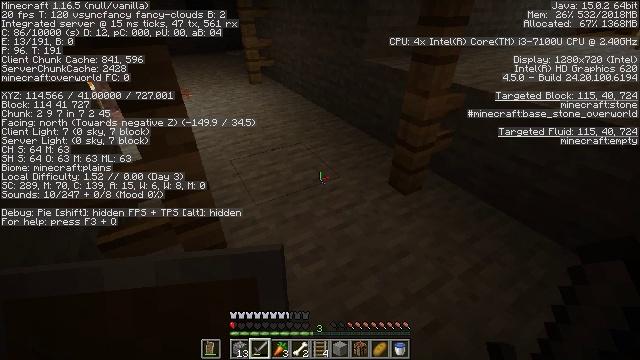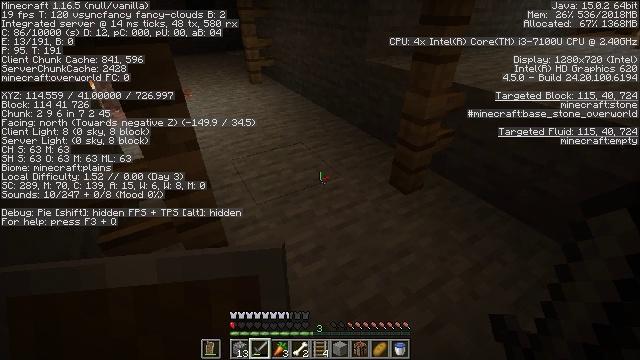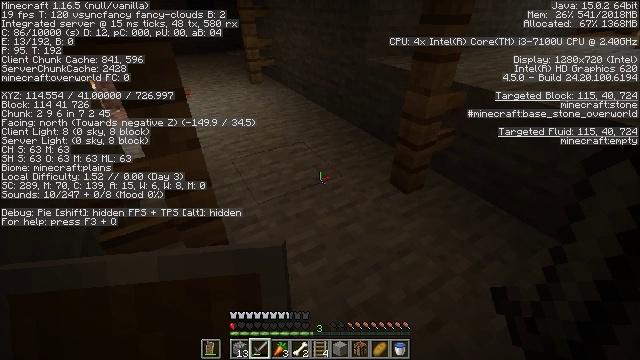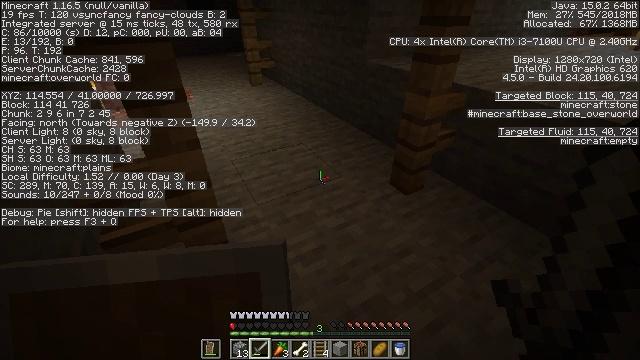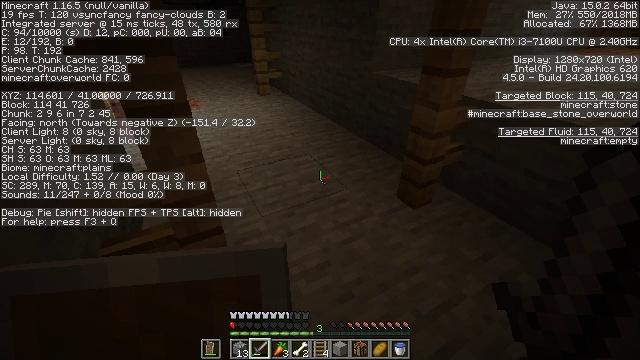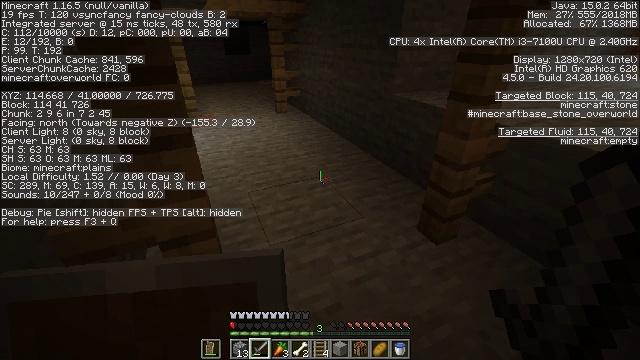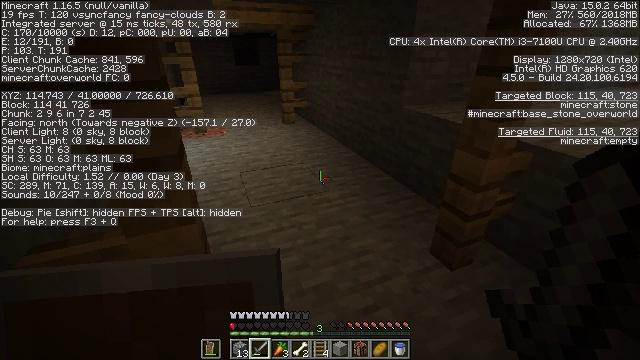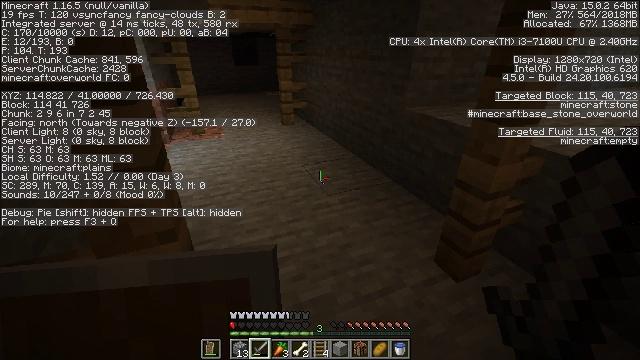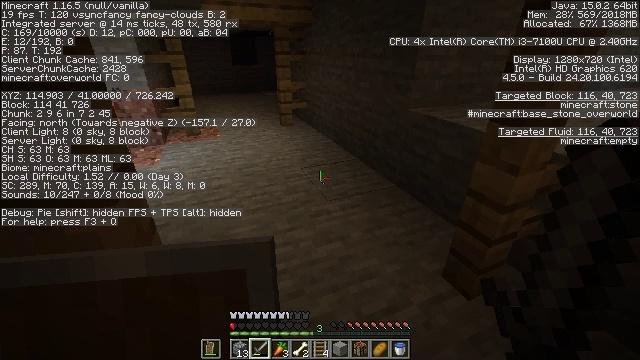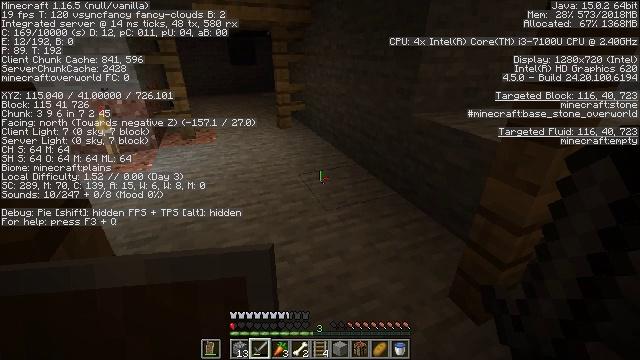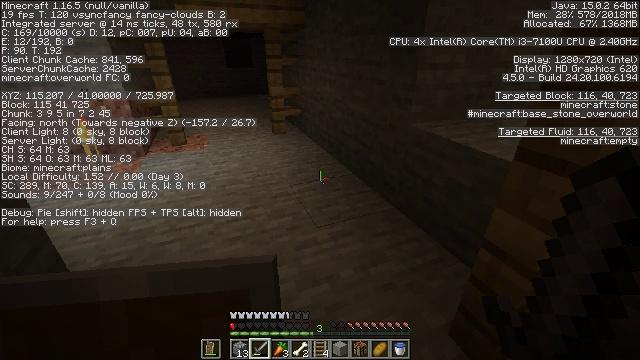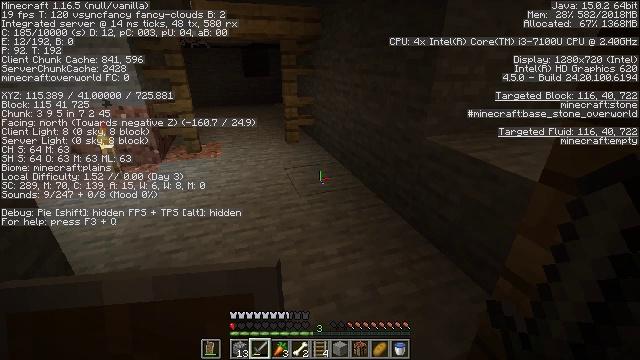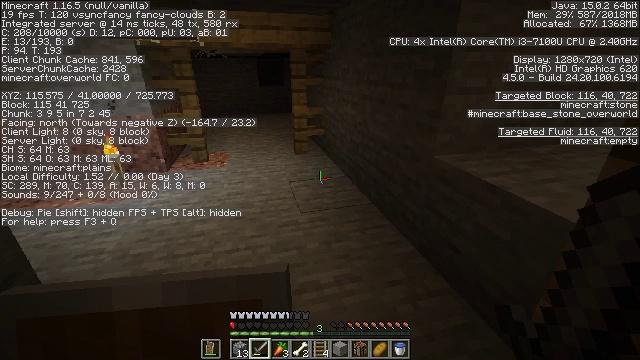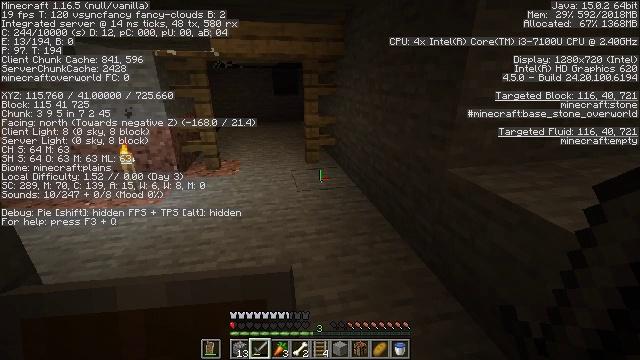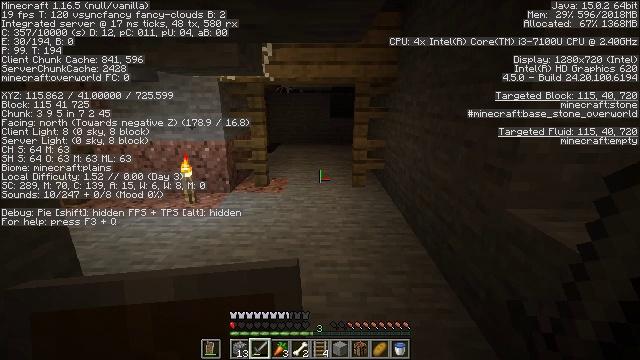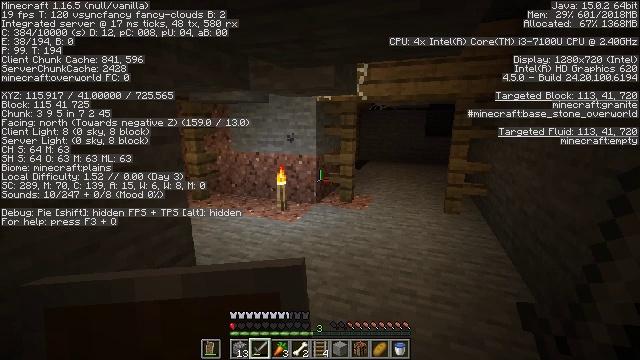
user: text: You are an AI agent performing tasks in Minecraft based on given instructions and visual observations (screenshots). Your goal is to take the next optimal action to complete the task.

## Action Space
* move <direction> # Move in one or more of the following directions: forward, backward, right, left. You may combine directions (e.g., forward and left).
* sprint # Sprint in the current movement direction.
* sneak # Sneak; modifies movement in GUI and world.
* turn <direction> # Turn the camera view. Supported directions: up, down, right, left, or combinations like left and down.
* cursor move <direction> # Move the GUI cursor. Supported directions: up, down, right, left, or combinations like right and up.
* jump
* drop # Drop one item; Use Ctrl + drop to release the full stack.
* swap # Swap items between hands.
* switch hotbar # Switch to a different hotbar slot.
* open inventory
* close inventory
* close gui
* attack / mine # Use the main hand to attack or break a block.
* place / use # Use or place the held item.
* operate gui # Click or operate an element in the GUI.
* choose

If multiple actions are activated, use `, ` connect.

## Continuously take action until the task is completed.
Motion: motion action
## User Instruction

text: Clear out the cobweb from the stronghold.
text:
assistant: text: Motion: no_op
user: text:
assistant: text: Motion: no_op
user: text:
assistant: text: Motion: no_op
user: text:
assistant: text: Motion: move forward, turn left and up
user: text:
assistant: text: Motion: move forward, turn left and up
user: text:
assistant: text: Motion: move forward, turn left and up
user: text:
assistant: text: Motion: move forward
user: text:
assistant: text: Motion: move forward
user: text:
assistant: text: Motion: move forward and move right
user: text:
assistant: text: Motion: move forward and move right
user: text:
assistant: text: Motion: move forward and move right, turn left and up
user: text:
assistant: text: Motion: move forward and move right, turn left and up
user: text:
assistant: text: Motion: move forward and move right, turn left and up
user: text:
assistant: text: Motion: turn left and up
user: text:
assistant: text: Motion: turn left and up
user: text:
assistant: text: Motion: turn left and up
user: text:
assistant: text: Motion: no_op
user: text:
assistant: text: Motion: no_op
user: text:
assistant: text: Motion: no_op
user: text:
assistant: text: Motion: move right
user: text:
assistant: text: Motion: move right, turn left
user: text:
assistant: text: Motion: move right, turn left
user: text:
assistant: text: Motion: move right, turn left
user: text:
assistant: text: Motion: move forward and move right, turn left
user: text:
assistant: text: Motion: move forward and move right
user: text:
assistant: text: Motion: move forward, turn left
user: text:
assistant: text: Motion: move forward
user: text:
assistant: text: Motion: move forward and move right
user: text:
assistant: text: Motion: move forward and move right
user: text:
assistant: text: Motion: move forward and move right